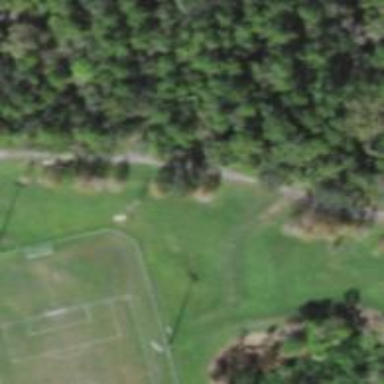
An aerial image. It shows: Disc golf basket.